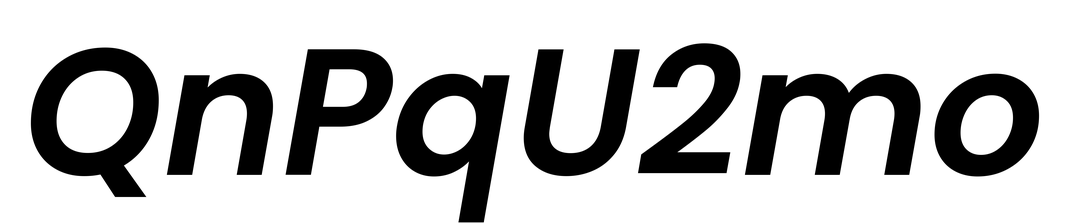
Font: Poppins-SemiBoldItalic